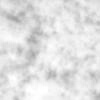
Label: no_change